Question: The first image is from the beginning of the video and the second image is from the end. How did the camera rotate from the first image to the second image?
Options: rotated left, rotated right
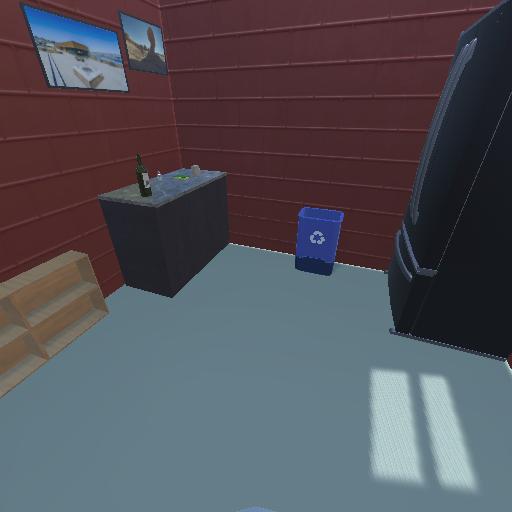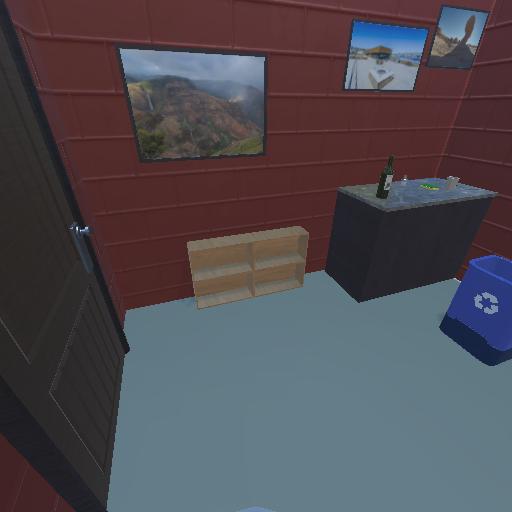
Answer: rotated left